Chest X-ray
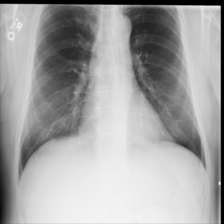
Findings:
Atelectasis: negative
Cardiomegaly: negative
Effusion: negative
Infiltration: negative
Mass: negative
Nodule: negative
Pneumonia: negative
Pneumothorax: negative
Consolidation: negative
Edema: negative
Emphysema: negative
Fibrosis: negative
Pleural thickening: negative
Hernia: negative